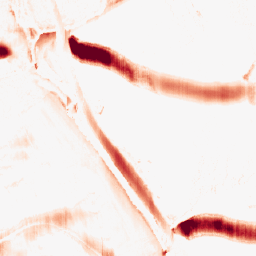
Category: morphological
Decomposition family: morphological_ellipse
Decomposition parameters: operation: opening
width: 30
height: 5
Upsampling method: nearest
Upsampling parameters: scale: 2
Upsampling scale: 2